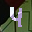
Label: 4